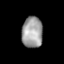
Tissue: lung
Cell type: Endothelial cells
Senescence score: 0.5458
Nuclear area (px): 633
Mean DAPI intensity: 159.179